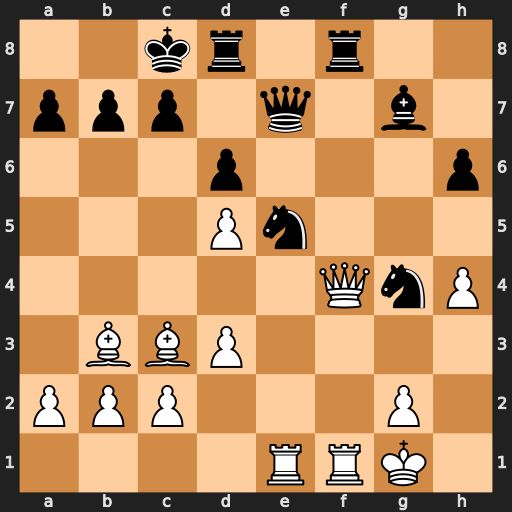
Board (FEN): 2kr1r2/ppp1q1b1/3p3p/3Pn3/5QnP/1BBP4/PPP3P1/4RRK1
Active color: w
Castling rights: -
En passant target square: -
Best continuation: Qxg4+ Nxg4 Rxe7 Rxf1+ Kxf1 Bxc3 bxc3